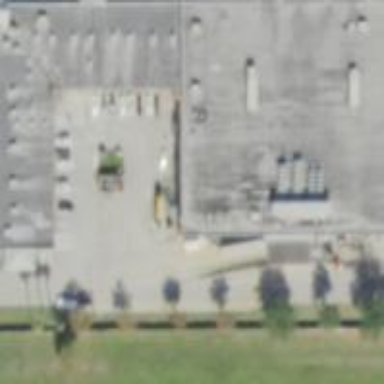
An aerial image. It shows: Retail building.